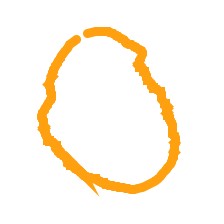
Shape: circle